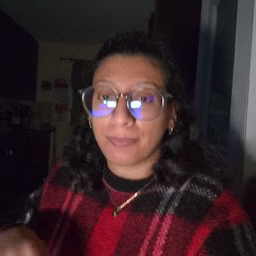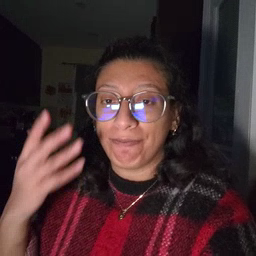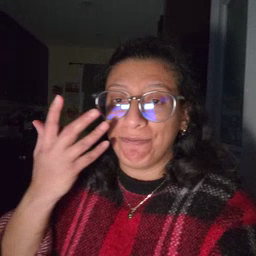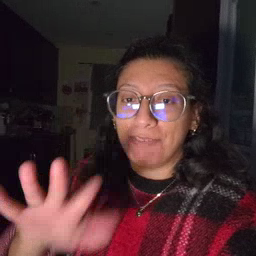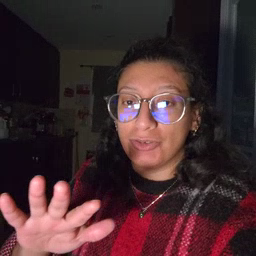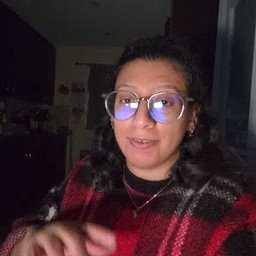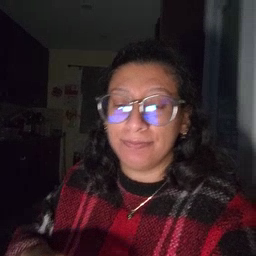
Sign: finish